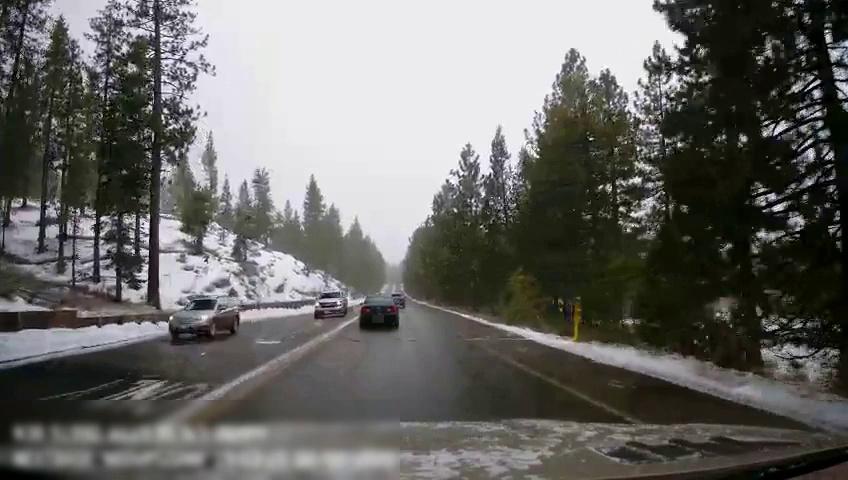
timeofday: Day
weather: Snowy
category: Drivable Space
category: Vehicles | Car
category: Vehicles | SUV
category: Vehicles | Car
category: Vehicles | Car
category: Lanes | Opposite Lane
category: Lanes | Opposite Lane
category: Lanes | Opposite Lane
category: Lanes | Current Lane